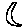
Label: moon